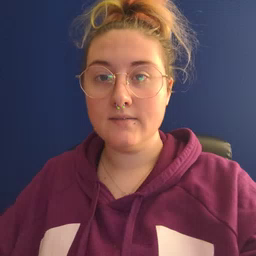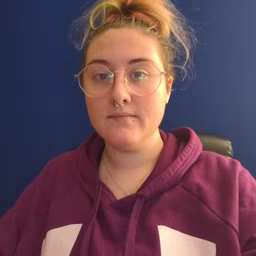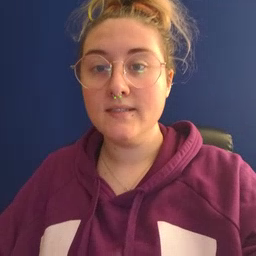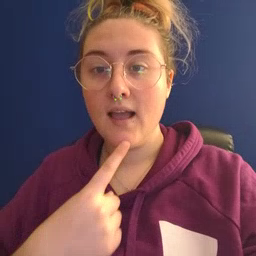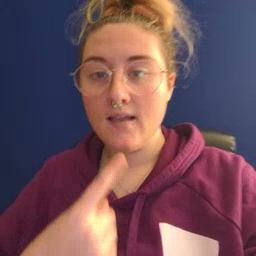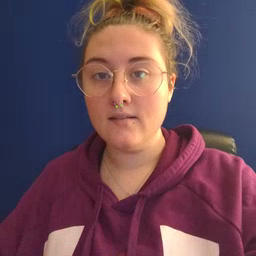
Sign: say